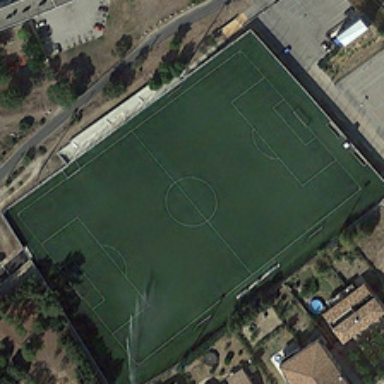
Several buildings and some green trees are around a football field .